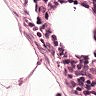
Metastatic tissue present: no